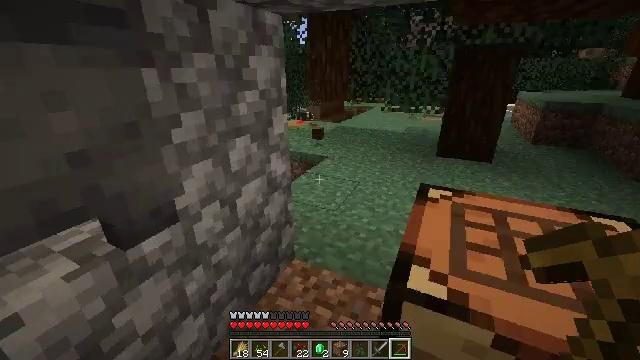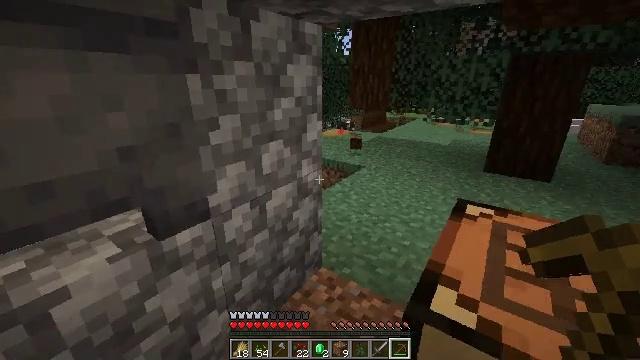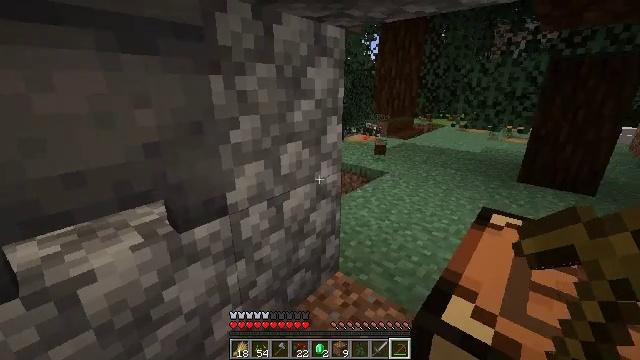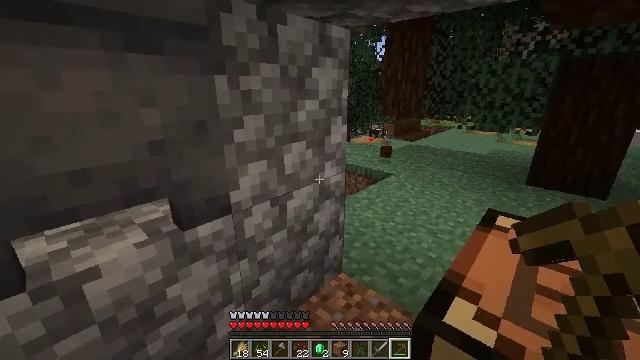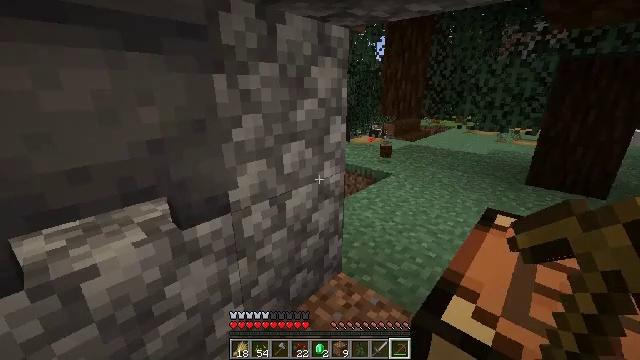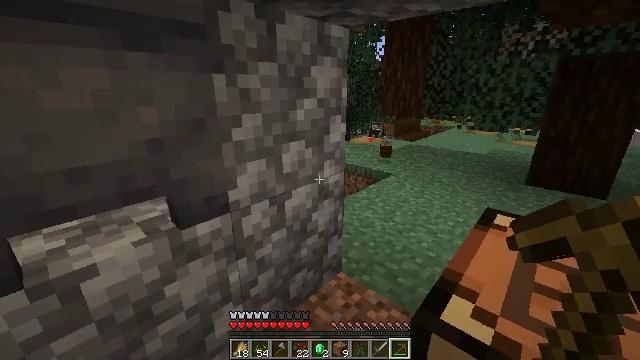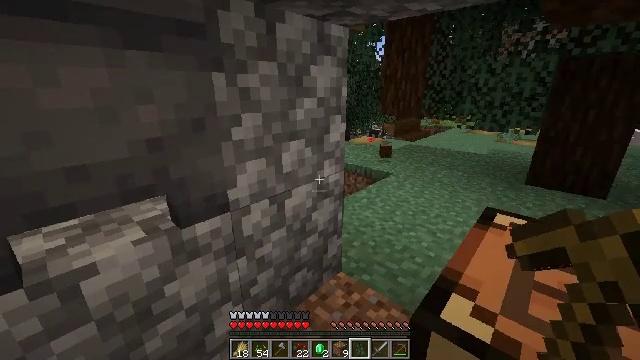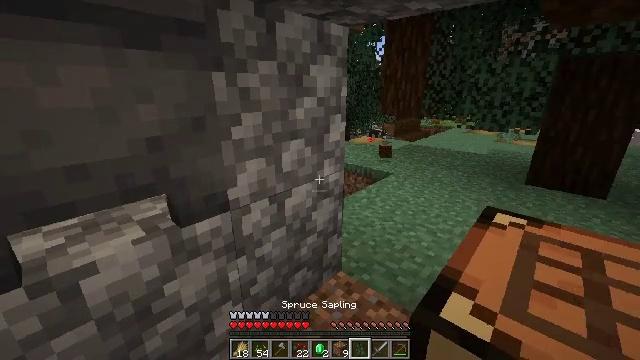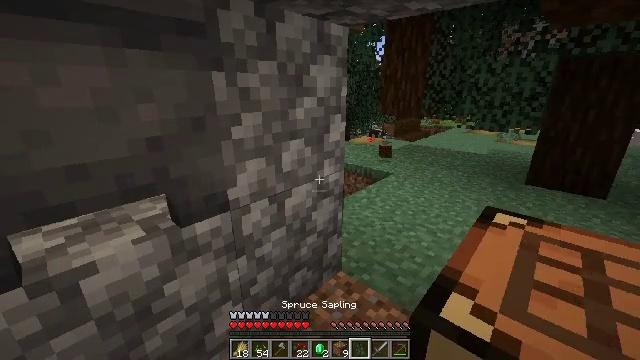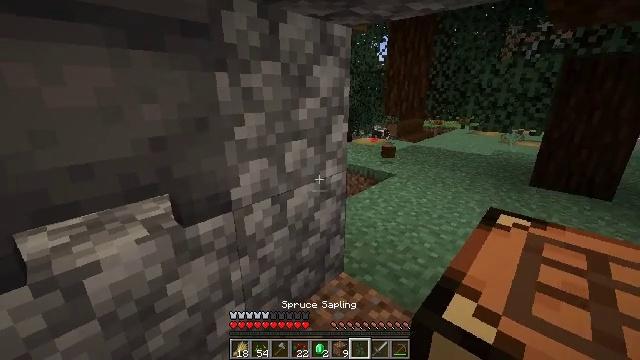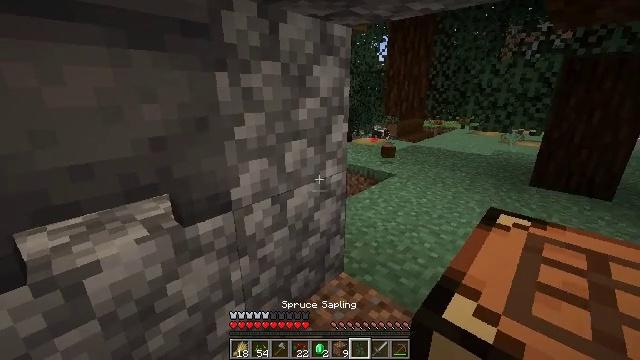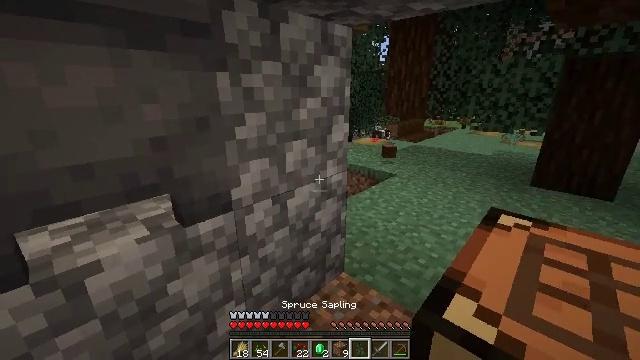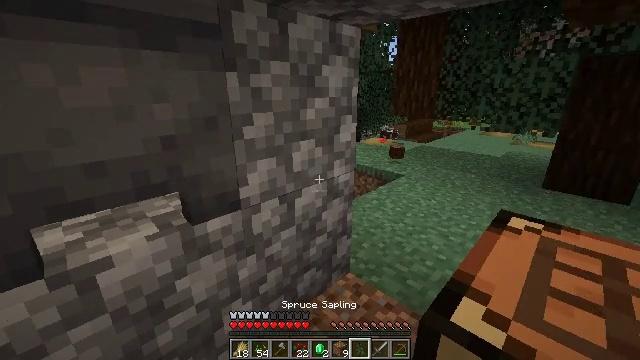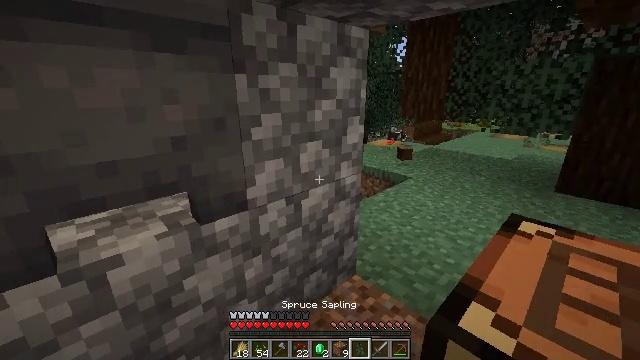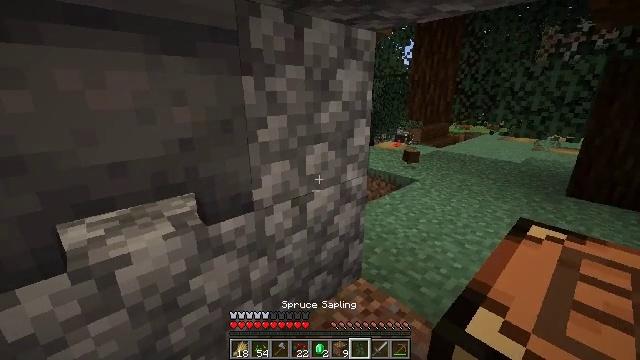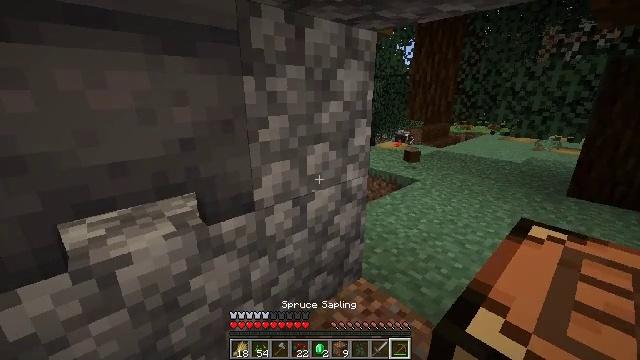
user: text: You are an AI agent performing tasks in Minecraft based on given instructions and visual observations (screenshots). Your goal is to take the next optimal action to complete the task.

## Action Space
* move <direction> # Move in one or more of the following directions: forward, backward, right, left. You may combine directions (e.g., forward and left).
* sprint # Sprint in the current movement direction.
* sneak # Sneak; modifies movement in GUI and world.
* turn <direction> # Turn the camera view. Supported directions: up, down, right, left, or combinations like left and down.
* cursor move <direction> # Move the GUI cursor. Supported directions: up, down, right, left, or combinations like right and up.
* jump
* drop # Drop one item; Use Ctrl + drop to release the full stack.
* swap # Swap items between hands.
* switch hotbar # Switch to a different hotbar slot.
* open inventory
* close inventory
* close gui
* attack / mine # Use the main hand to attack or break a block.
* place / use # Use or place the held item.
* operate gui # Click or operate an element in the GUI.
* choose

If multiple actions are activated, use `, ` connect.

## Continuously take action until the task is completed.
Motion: motion action
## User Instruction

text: Gather materials such as cobblestone.
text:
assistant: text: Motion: turn left and up
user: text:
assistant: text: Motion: turn left and up
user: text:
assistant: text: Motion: turn left
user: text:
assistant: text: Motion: no_op
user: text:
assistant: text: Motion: no_op
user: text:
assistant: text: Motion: switch to hotbar 7
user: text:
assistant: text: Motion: no_op
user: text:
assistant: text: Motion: no_op
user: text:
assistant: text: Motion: no_op
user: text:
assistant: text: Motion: no_op
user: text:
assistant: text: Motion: no_op
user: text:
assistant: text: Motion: turn left
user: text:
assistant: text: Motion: turn left
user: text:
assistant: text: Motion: turn left
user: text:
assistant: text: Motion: switch to hotbar 9
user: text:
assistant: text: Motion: switch to hotbar 9
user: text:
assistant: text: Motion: switch to hotbar 9
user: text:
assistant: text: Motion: no_op
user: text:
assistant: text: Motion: no_op
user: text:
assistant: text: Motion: no_op
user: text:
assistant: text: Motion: no_op
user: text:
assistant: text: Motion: attack / mine
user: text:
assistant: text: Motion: attack / mine
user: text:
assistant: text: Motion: attack / mine
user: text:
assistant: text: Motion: attack / mine
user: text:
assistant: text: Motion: attack / mine
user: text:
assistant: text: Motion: attack / mine
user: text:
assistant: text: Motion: attack / mine
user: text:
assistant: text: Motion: attack / mine
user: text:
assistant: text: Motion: move forward, attack / mine